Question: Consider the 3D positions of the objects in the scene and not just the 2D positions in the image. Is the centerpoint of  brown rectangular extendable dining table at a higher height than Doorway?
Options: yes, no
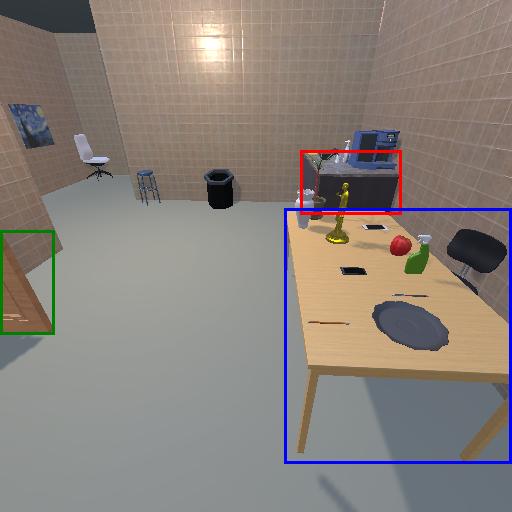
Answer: yes